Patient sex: F
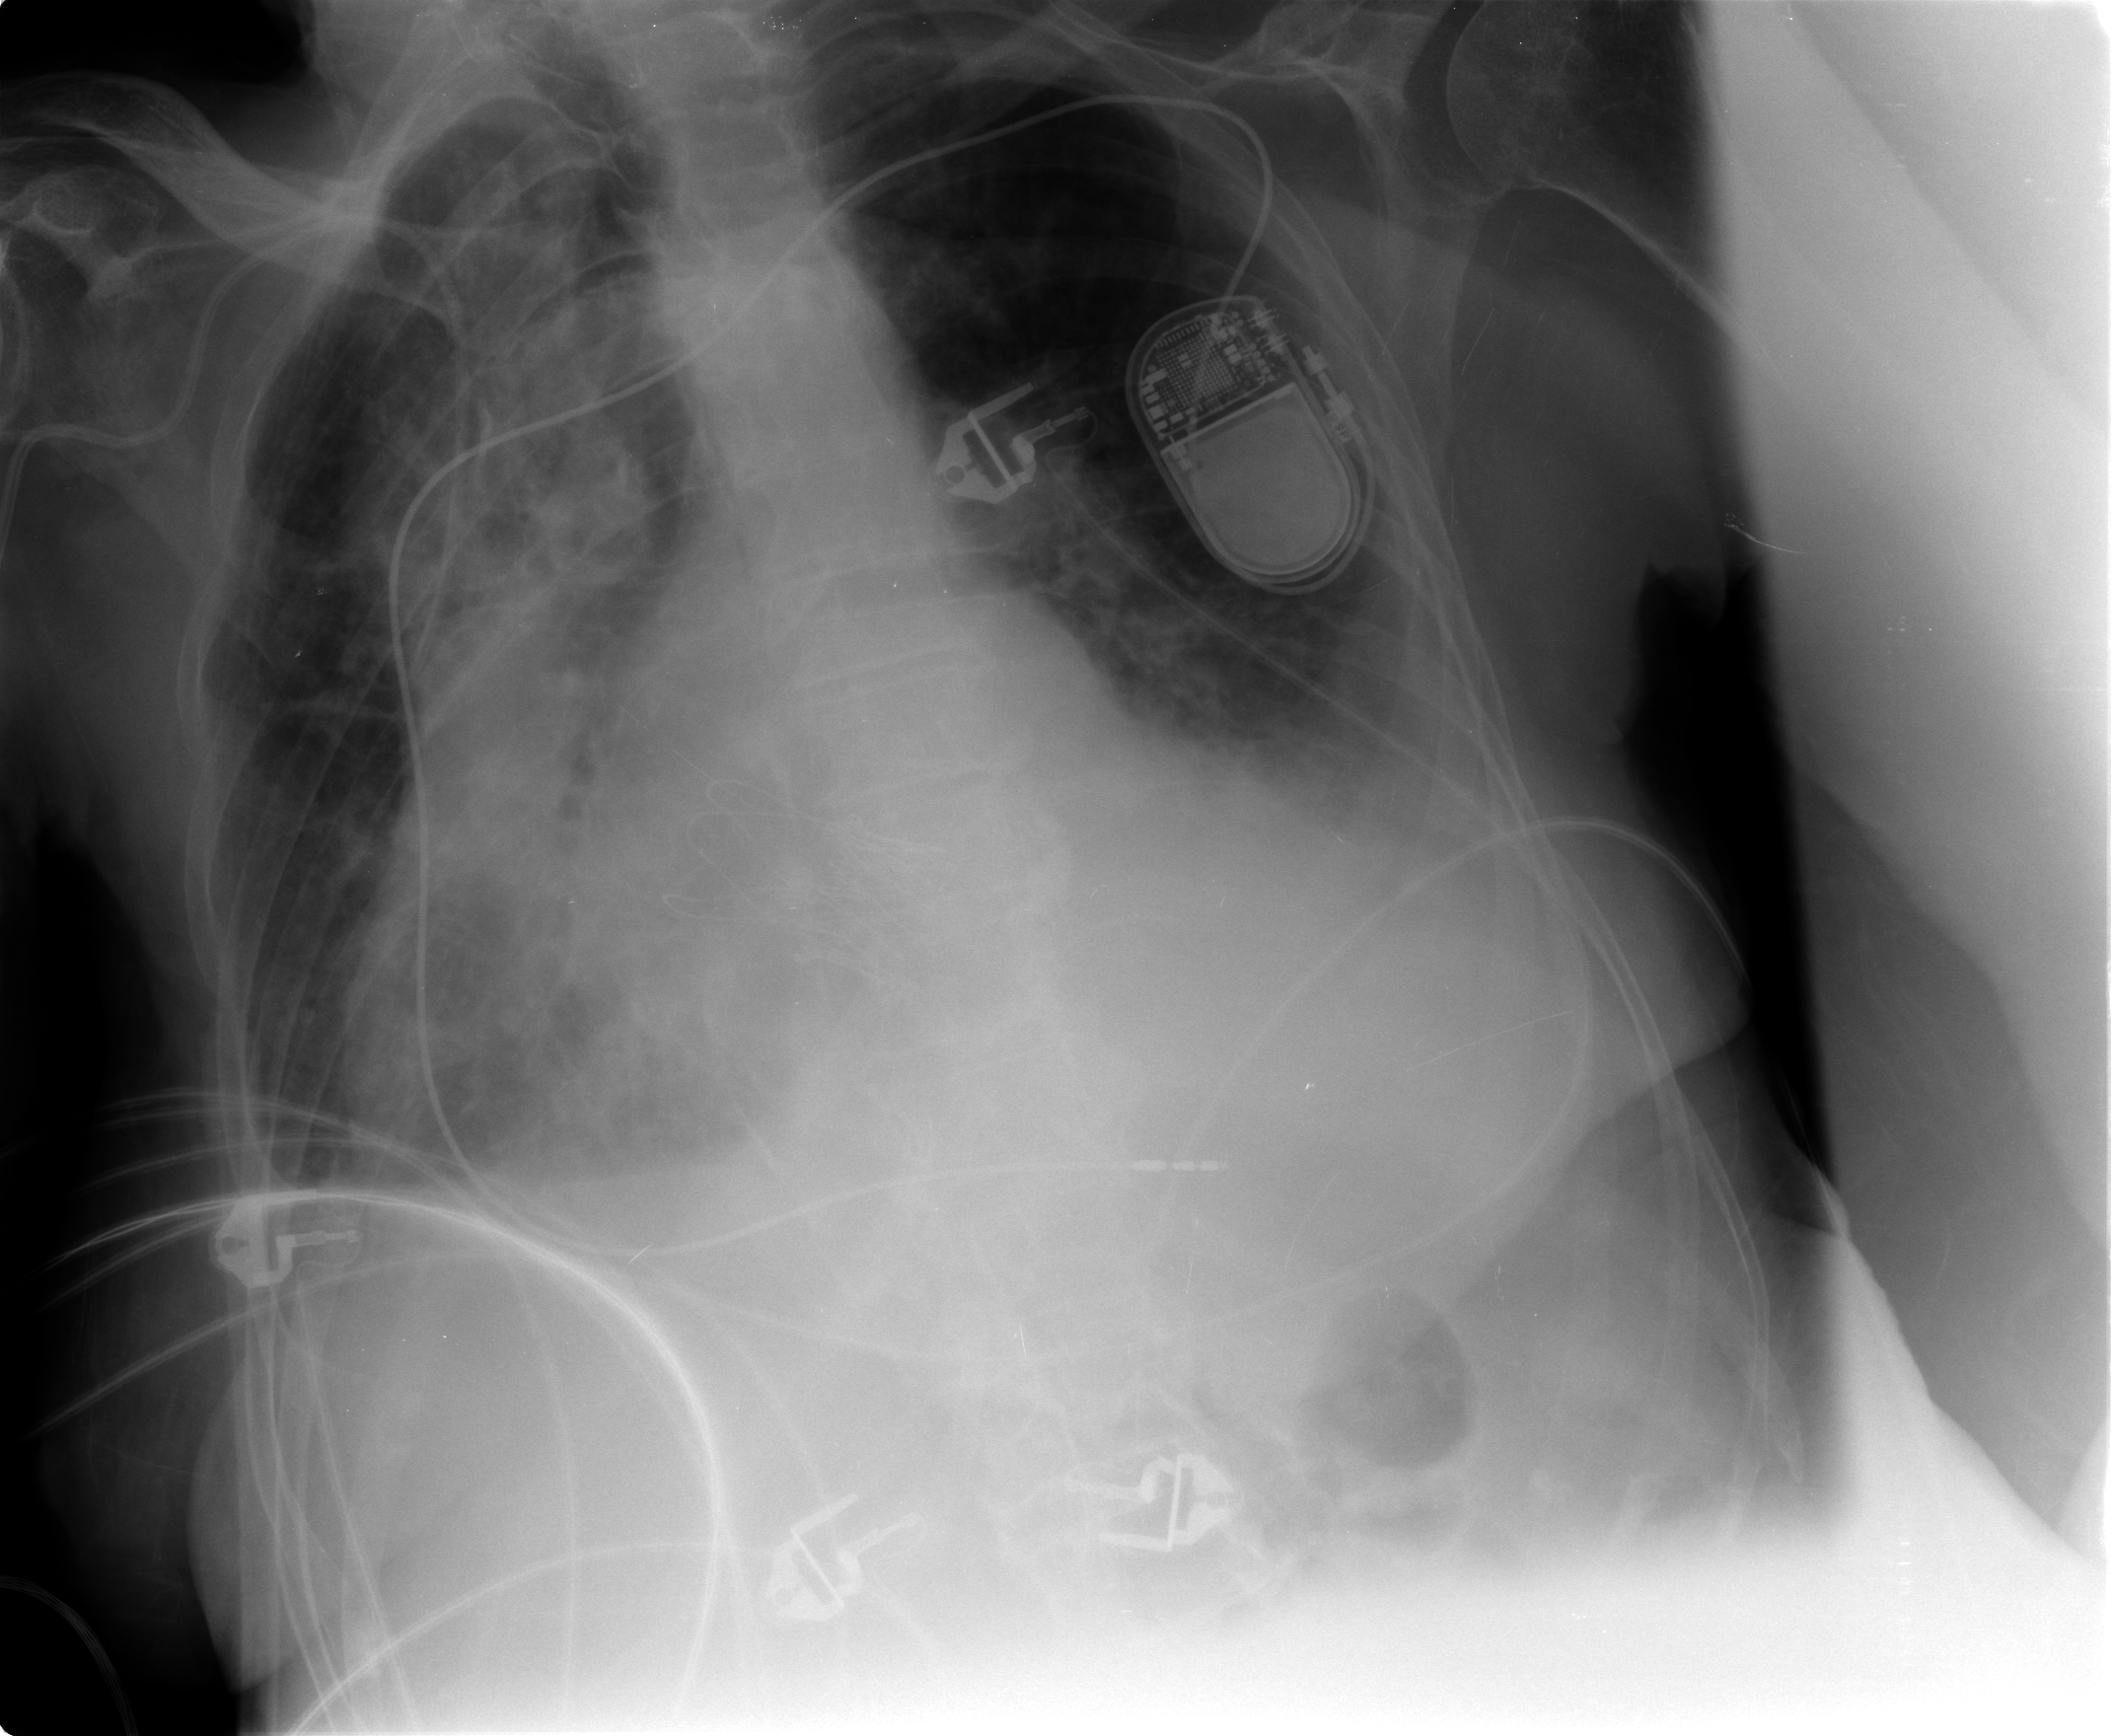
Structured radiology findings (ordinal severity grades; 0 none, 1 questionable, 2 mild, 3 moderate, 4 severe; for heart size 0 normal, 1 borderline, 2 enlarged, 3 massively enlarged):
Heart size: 2
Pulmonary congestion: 2
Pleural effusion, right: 3
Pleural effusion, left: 3
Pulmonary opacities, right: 2
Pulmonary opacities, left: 2
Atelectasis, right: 2
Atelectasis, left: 2